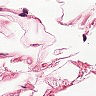
Metastatic tissue present: no